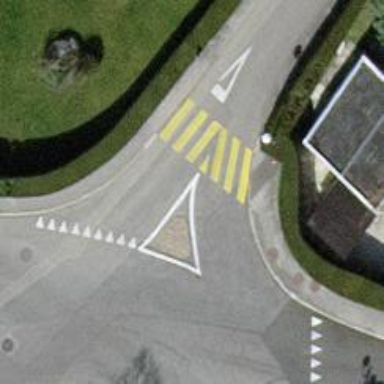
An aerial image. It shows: Marked crossing with zebra stripes on the road.